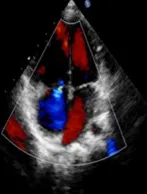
Pulmonary arterial hypertension of the patient. (C) The echocardiogram shows tricuspid regurgitation after treatment.
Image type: radiology (ultrasound)